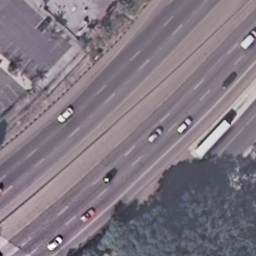
Label: freeway